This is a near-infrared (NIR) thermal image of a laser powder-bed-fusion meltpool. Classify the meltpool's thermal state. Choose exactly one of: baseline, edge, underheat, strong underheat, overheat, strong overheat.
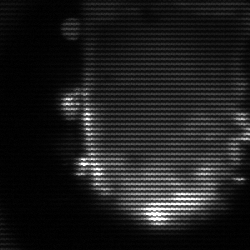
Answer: baseline